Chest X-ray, AP view. Patient: 31 years old, sex M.
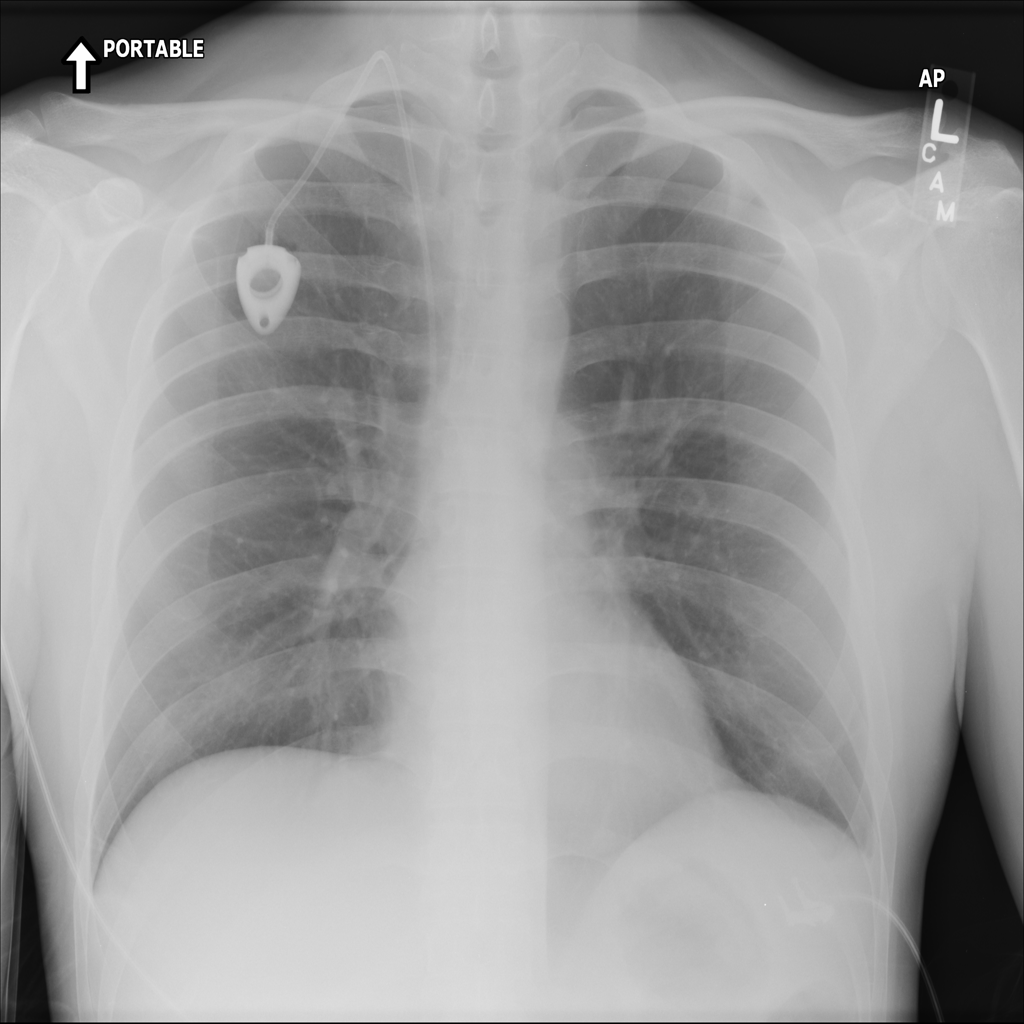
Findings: No Finding